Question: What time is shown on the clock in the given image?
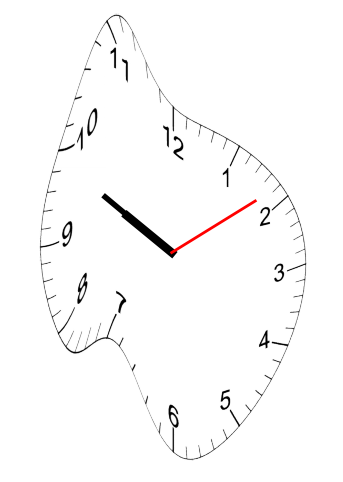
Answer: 09:49:09